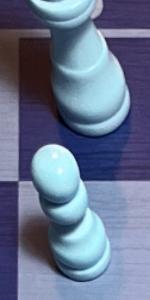
Label: Pawn_White